Question: I'm trying to building an horizontal navigation bar in which every 'li' tag has one element: the 'a' tag; in this element the are other two elements one below the other, the first on top and the second on bottom. These two elements are a 'p' tag and a 'div' tag.
This is my attempt:

Here is the code:
'''
<div class="nav">
<ul id="menu-navigation-bar" class="menu">
<li class="menu-item-72"><a href="http://localhost:8888/wordpress/about/"><p>About</p><div></div></a></li>
<li class="menu-item-71"><a href="http://localhost:8888/wordpress/services/"><p>Services</p><div></div></a></li>
<li class="menu-item-70"><a href="http://localhost:8888/wordpress/work/"><p>Work</p><div></div></a></li>
<li class="menu-item-69"><a href="http://localhost:8888/wordpress/contact/"><p>Contact</p><div></div></a></li>
</ul>
</div>
'''
The CSS:
'''
/*navigation*/
.nav {
width: 100%;
height: 200px;
margin: 0 auto;
position: absolute;
}
.nav .menu {
height: 200px;
list-style-type: none;
text-align: center;
}
.nav .menu li {
letter-spacing: 0.1em;
display: inline;
padding-left: 110px;
padding-right: 110px;
position: relative;
}
.nav .menu li.current_page_item a {
text-decoration: underline;
}
.nav .menu li a:hover {
color: #929292;
}
.nav .menu li a p {
font-size: 1em;
position: absolute;
}
.nav .menu li a div {
position: absolute;
width: 150px;
height: 100px;
background-color: red;
display: inline;
}
'''
What did I do wrong?
Thanks!
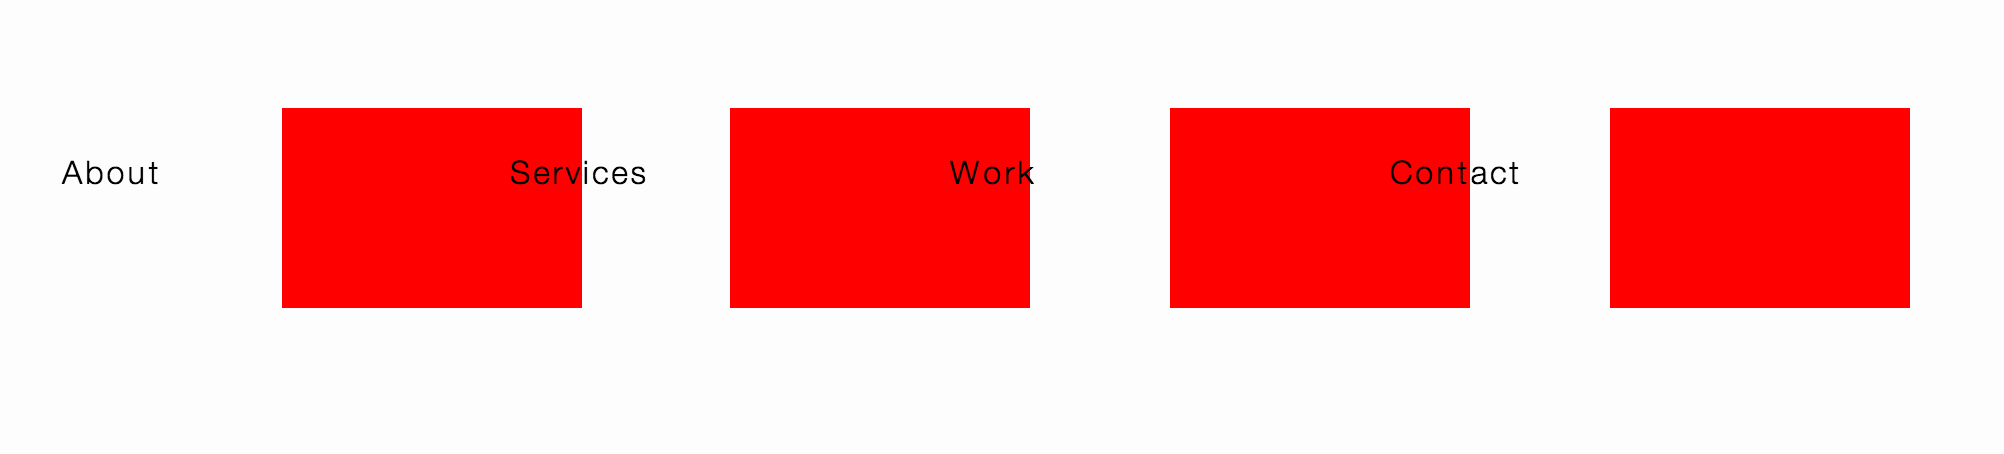
Answer: You are absolutely positioning the child elements and expecting them to behave like they are relatively positioned, you're also making your list items display 'inline', not 'inline-block' which is creating unanticipated behaviour.
## Demo Fiddle
Change your CSS to (see below for alternative):
'''
/*navigation*/
.nav {
width: 100%;
height: 200px;
margin: 0 auto;
position: absolute;
}
.nav .menu {
height: 200px;
list-style-type: none;
text-align: center;
}
.nav .menu li {
letter-spacing: 0.1em;
display: inline-block;
padding-left: 110px;
padding-right: 110px;
position: relative;
}
.nav .menu li.current_page_item a {
text-decoration: underline;
}
.nav .menu li a:hover {
color: #929292;
}
.nav .menu li a p {
font-size: 1em;
}
.nav .menu li a div {
width: 150px;
height: 100px;
background-color: red;
display:
}
'''
That said, the padding on your items is spacing them pretty distantly, you may want to remove it:
## Demo Fiddle